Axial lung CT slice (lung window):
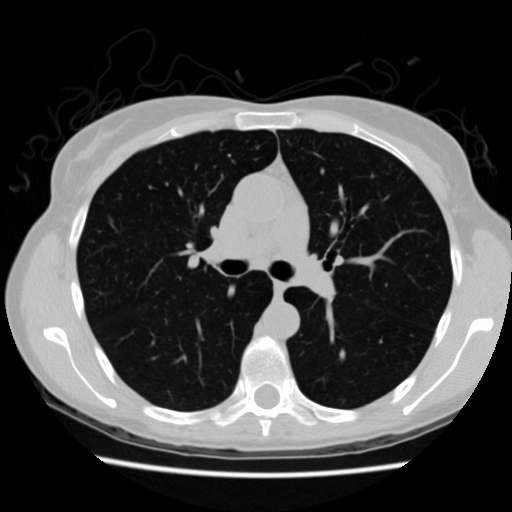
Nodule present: no